Question: I am trying to implement the expand/collapse table view cell. It's working good for many rows; they can be expanded and collapsed after clicked.
But what happen is when my table view has only one row; when I click it and then all the rest of the rows are expended too even though they are empty.
Here my code:
'''
- (CGFloat)tableView:(UITableView *)tableView heightForRowAtIndexPath:(NSIndexPath *)indexPath
{
if(selectedIndex == indexPath.row){
return 100;
}else{
return 44;
}
}
'''
// Display in cell
'''
- (UITableViewCell *)tableView:(UITableView *)tableView cellForRowAtIndexPath:(NSIndexPath *)indexPath
{
NSString *cellIdentifier = @"CommentTableCell";
//-- try to get a reusable cell --
CommentTableCell *cell = (CommentTableCell *) [tableView dequeueReusableCellWithIdentifier:cellIdentifier];
//-- create new cell if no reusable cell is available --
if (cell == nil)
{
NSArray *nib = [[NSBundle mainBundle] loadNibNamed:cellIdentifier owner:self options:nil];
cell = [nib objectAtIndex:0];
}
VocabularyController *vc;
// Display word from database else display vocabulary when searching
if (tableView != self.strongSearchDisplayController.searchResultsTableView) {
vc = [self.myArray objectAtIndex:indexPath.row];
}else{
vc = [self.filteredArray objectAtIndex:indexPath.row];
}
cell.nameLabel.text = vc.korean;
return cell;
}
'''
// Selected Cell
'''
-(void)tableView:(UITableView *)tableView didSelectRowAtIndexPath:(NSIndexPath *)indexPath {
if(selectedIndex == indexPath.row){
selectedIndex = -1;
NSIndexPath* rowToReload = [NSIndexPath indexPathForRow:indexPath.row inSection:0];
NSArray* rowsToReload = [NSArray arrayWithObjects:rowToReload, nil];
[tableView beginUpdates];
[tableView reloadRowsAtIndexPaths:rowsToReload withRowAnimation:UITableViewRowAnimationFade];
[tableView endUpdates];
return;
}
if(selectedIndex >= 0){
NSIndexPath *previousPath = [NSIndexPath indexPathForRow:selectedIndex inSection:selectedSection];
selectedIndex = indexPath.row;
[tableView reloadRowsAtIndexPaths:[NSArray arrayWithObject:previousPath] withRowAnimation:UITableViewRowAnimationFade];
}
// Finally set the selected index to the new selection and reload it to expand
selectedIndex = indexPath.row;
[tableView beginUpdates];
[tableView endUpdates];
}
'''
// I would like show my screen shot.

How to expand only selected row when there is only one result after search? How to keep the other empty stay the same !
Thank for reading.
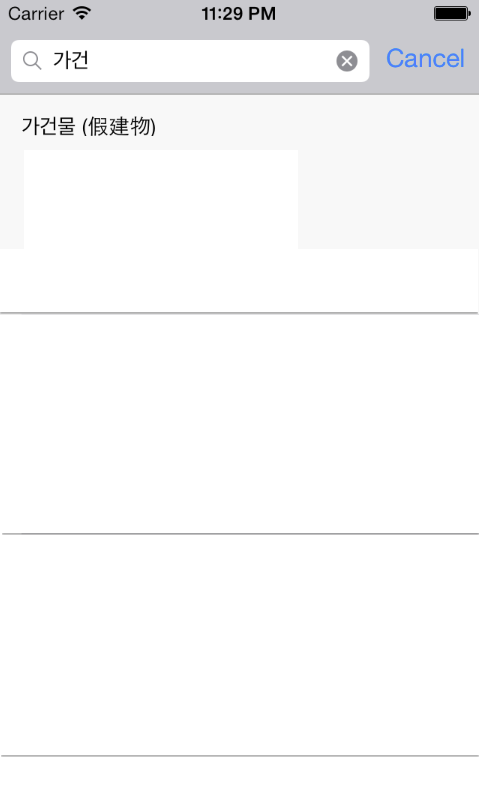
Answer: I don't think you can change that behavior for a one row table -- the table shows the cell dividers based on the height of that one row. If you don't want this look, then I think you have to set the separatorStyle to UITableViewCellSeparatorStyleNone. You could make a custom cell that has a line at the bottom to mimic a cell separator if want to see a line only at the bottom of filled cells.